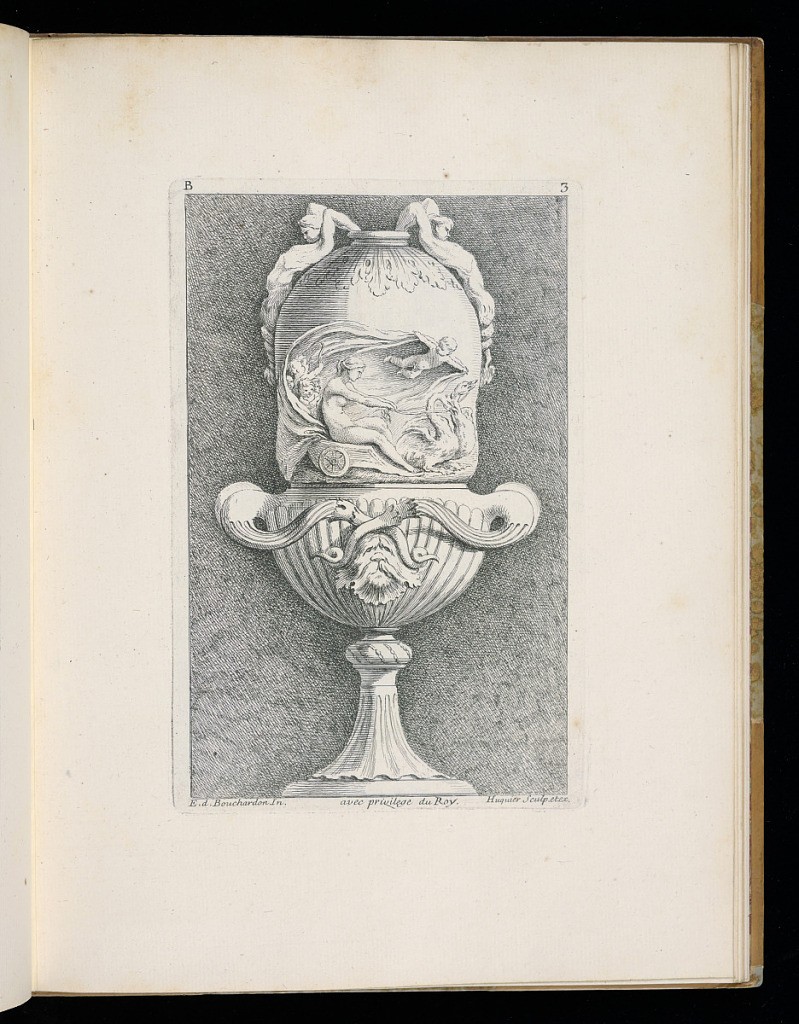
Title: Ornamental Vase Design
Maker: Edme Bouchardon, French, 1698–1762
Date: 1737
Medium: Etching on laid paper
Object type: Print
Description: Tall vase with a thin neck, around which is an acanthus leaf pattern. Two sirens facing outward with arms stretched behind their heads function as handles. The middle of the vase features a mythological scene, of a woman (Venus) in a chariot with putti behind her, driven by two swans. A putto flies above, holding a billowing cloth. The bottom third of the vase is fluted and has a raised mask at the center. The fish tail handles cross in front of the vase and over the mask. The foot of the vase is thin and tall, fluted, and wavy at the base. The plate is lettered and numbered.